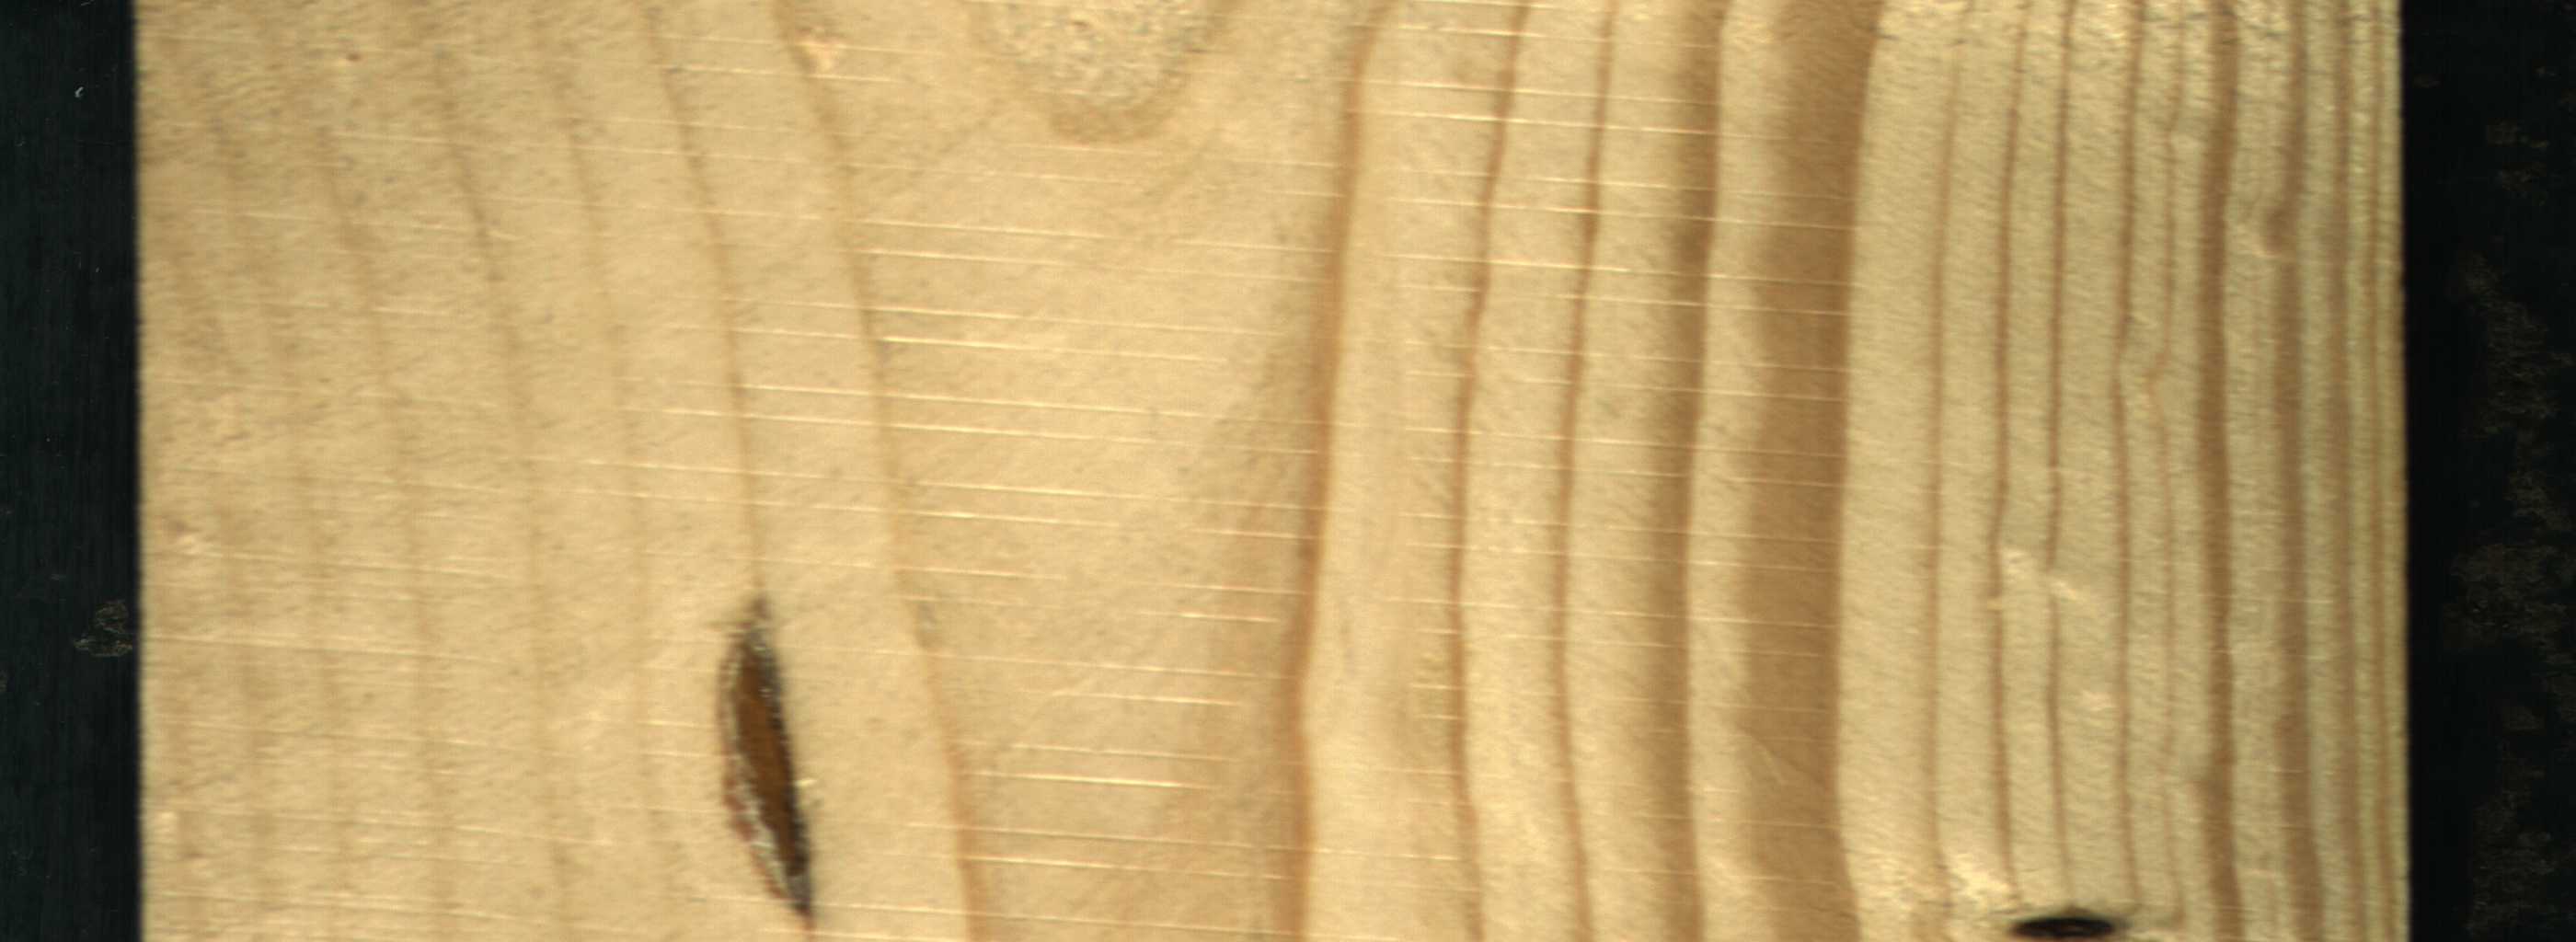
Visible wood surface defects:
resin
Dead_Knot